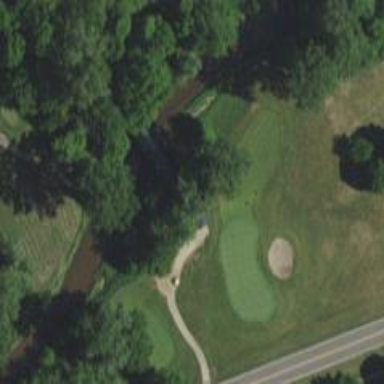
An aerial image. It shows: Pathway for golfing.